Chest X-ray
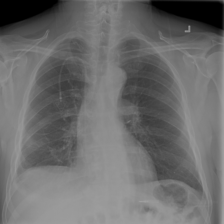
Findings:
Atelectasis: positive
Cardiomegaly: negative
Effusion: negative
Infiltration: negative
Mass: negative
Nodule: positive
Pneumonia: negative
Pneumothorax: negative
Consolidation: negative
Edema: negative
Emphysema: negative
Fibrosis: negative
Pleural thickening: positive
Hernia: negative